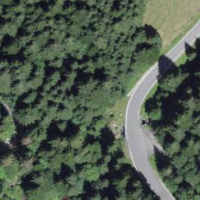
EUNIS habitat code: 43
Species observed at this site:
Caltha palustris
Erinus alpinus
Petasites albus
Aruncus dioicus
Salix caprea